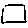
Label: square